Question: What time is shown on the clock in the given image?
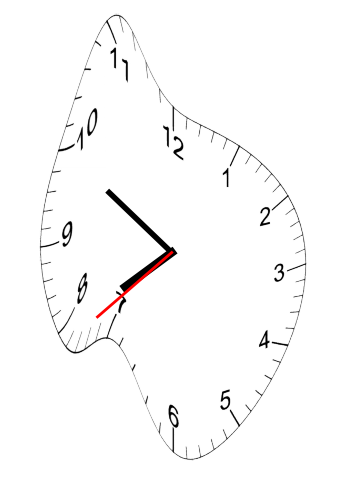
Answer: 07:49:38